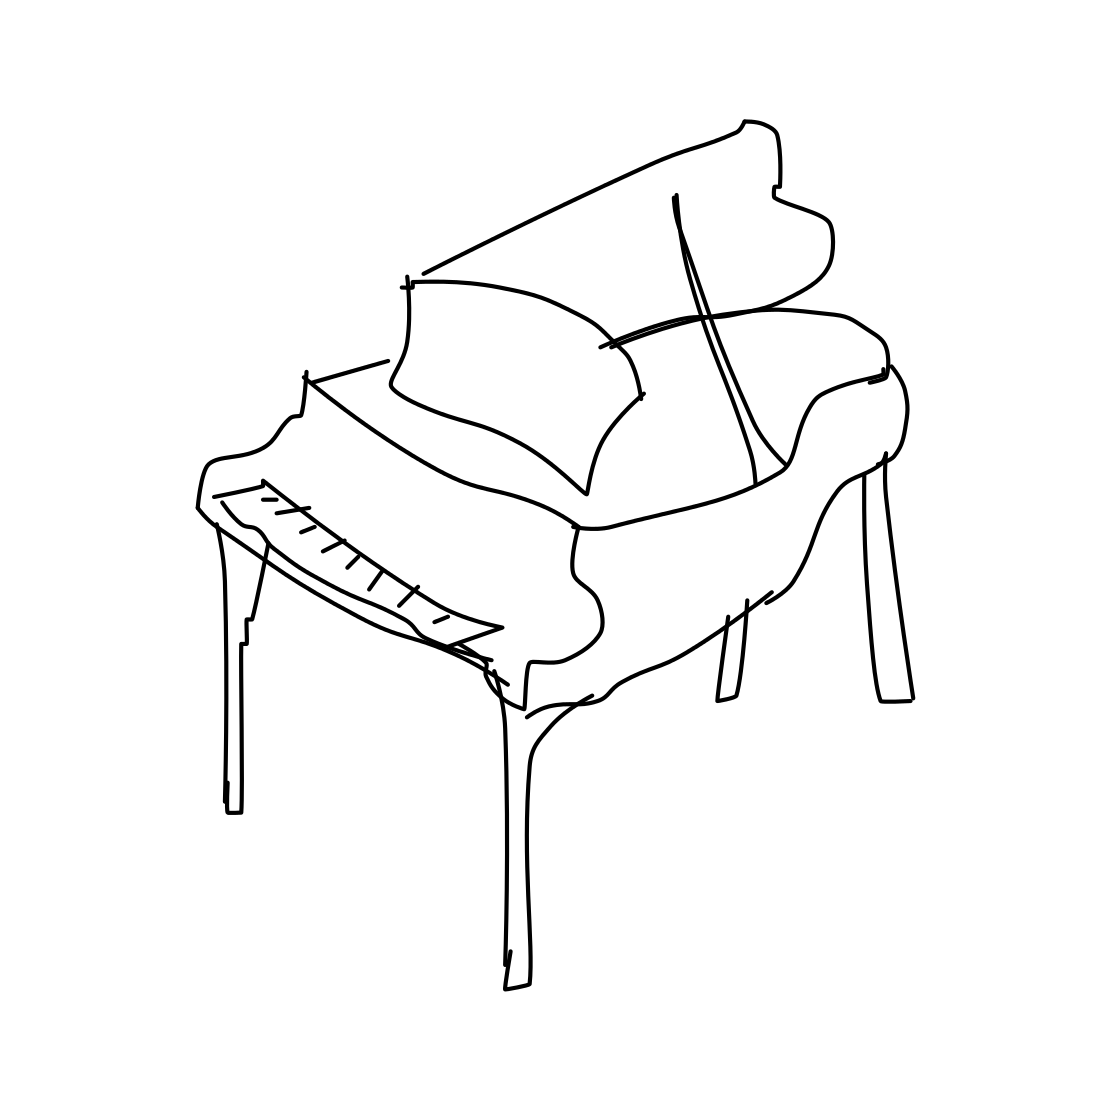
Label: piano